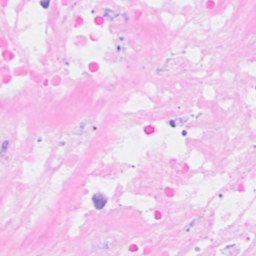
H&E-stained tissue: Breast